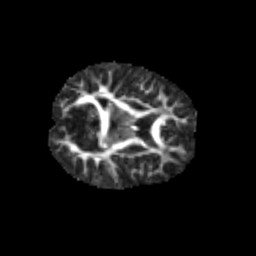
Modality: FA
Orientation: axial
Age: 7
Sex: male
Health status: healthy